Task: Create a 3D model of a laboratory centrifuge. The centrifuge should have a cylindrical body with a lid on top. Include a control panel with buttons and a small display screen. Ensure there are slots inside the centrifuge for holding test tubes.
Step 637:
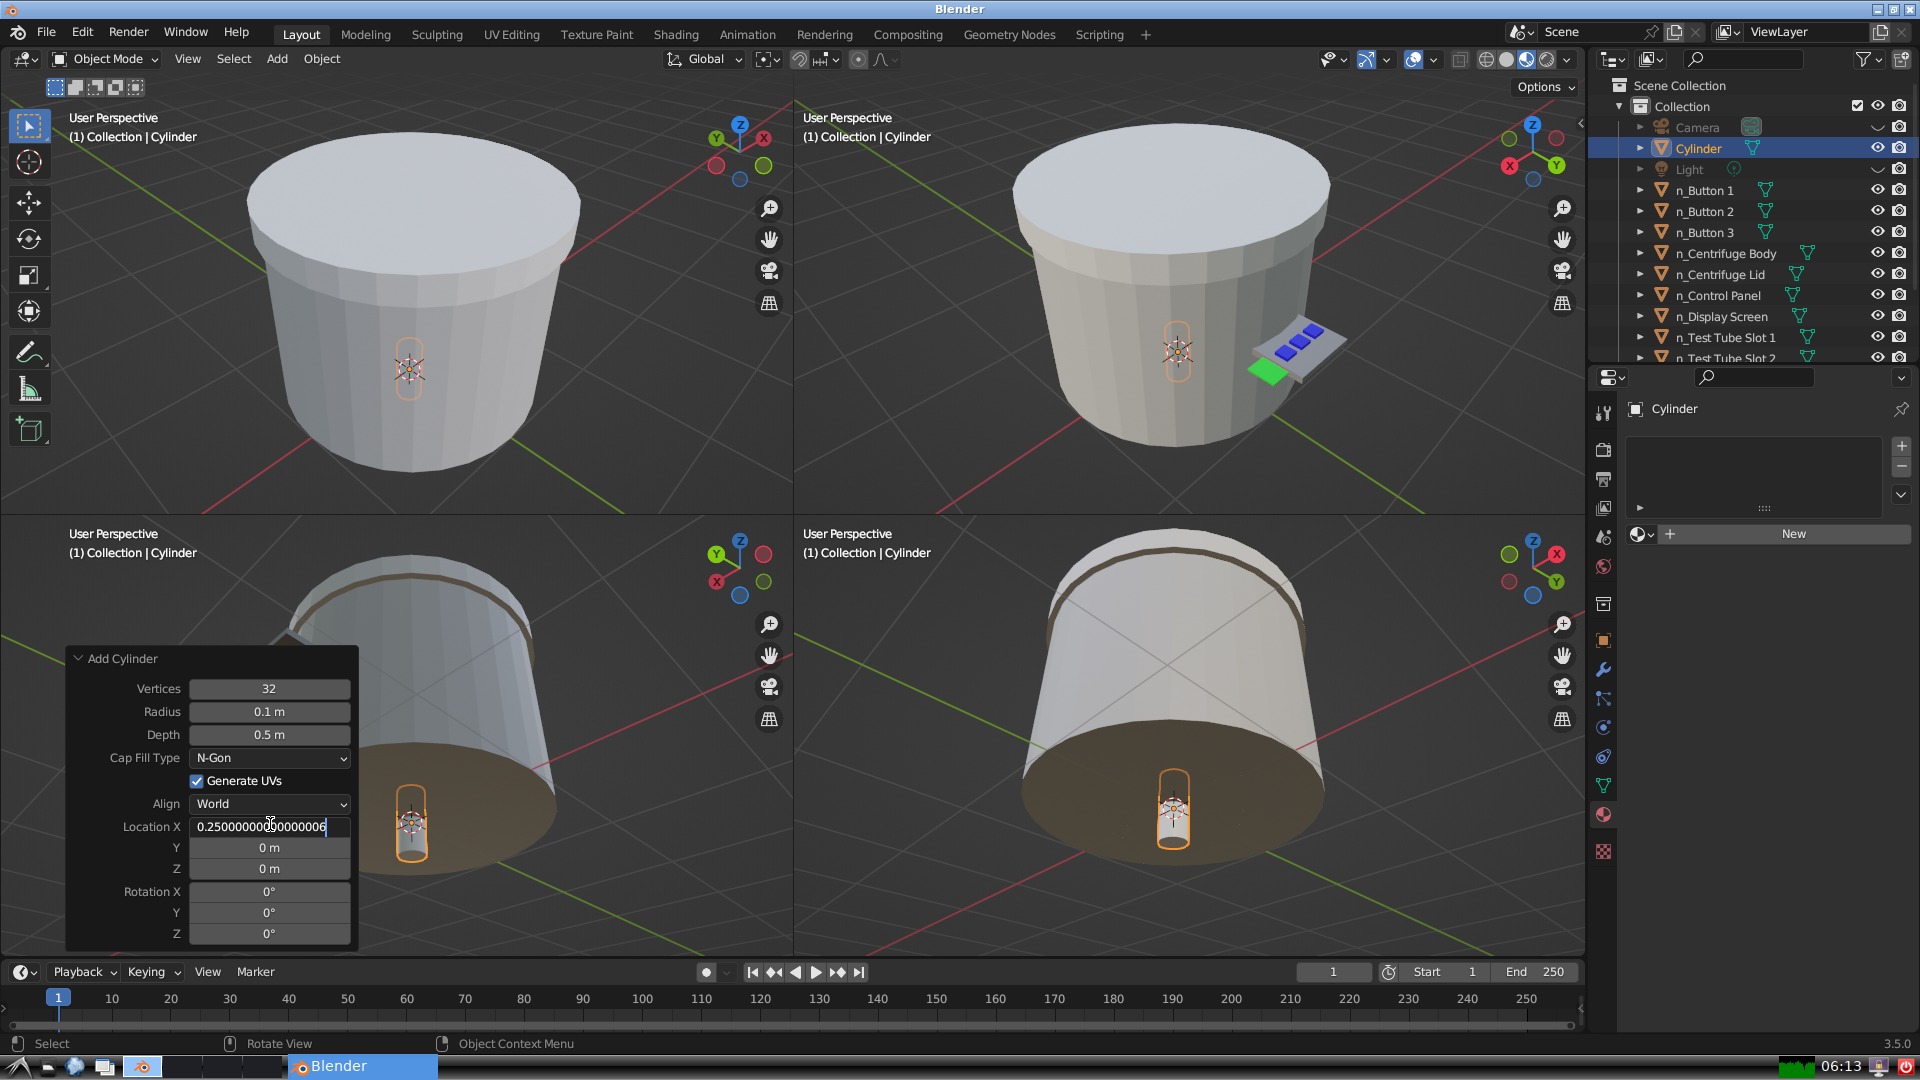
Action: {"key_press": ['Return']}